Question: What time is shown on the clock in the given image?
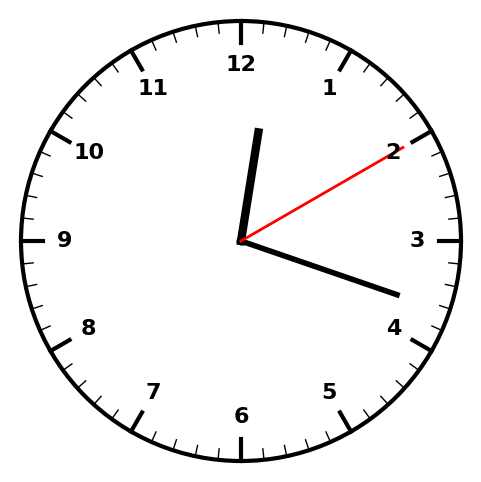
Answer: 12:18:10